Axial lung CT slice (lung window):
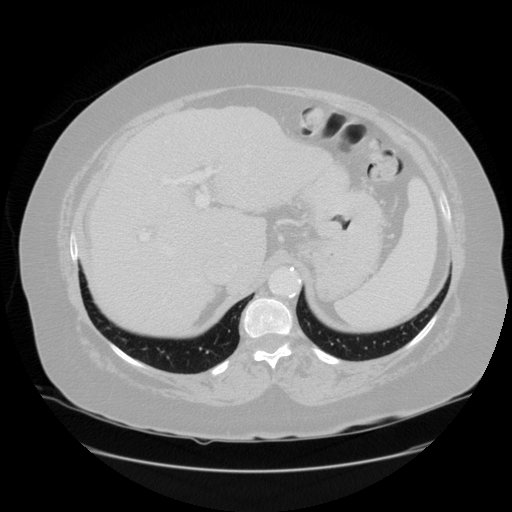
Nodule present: no